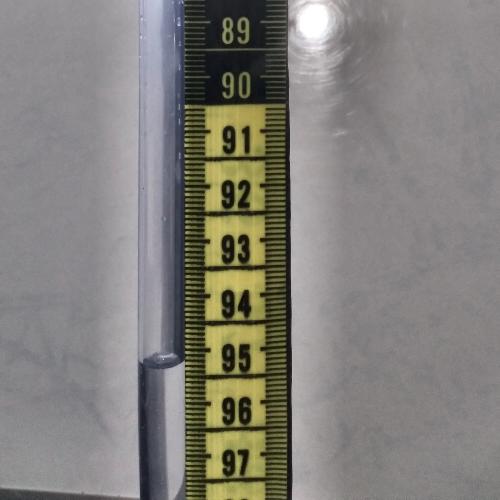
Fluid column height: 95.2 cm